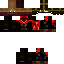
A male human skin with dark skin, wearing brown long hair dressed in a red hoodie and red pants, featuring a closed mouth.